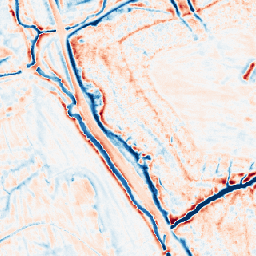
Category: edge_preserving
Decomposition family: bilateral
Decomposition parameters: d: 15
sigma_color: 50
sigma_space: 100
Upsampling method: nearest
Upsampling parameters: scale: 8
Upsampling scale: 8